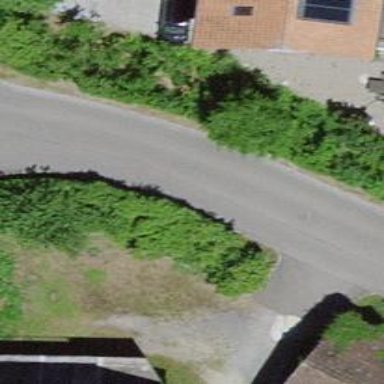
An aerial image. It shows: Asphalt road in residential area.